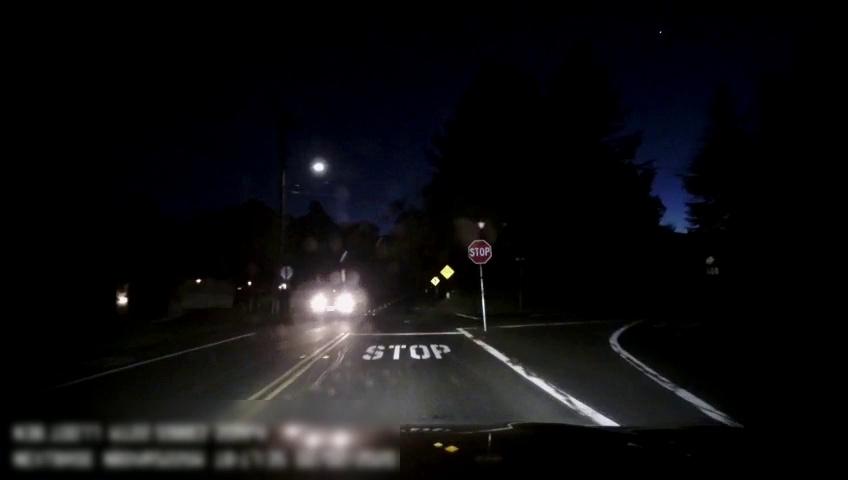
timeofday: Night
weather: Other
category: Drivable Space
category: Vehicles | Car
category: Lanes | Alternate Lane
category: Lanes | Opposite Lane
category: Lanes | Alternate Lane
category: Lanes | Opposite Lane
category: Lanes | Current Lane
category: Traffic | Signs
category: Traffic | Signs